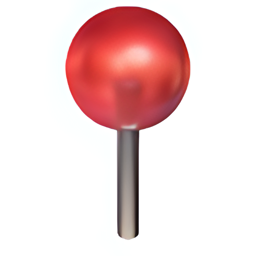
Name: round pushpin
Emoji: 📍
Group: Objects
Sub-group: office